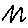
Label: zigzag